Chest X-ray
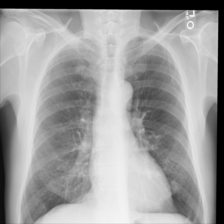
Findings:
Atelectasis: negative
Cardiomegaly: negative
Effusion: negative
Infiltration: negative
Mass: negative
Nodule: negative
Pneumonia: negative
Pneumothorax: negative
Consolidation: negative
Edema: negative
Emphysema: negative
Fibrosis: negative
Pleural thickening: negative
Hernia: negative